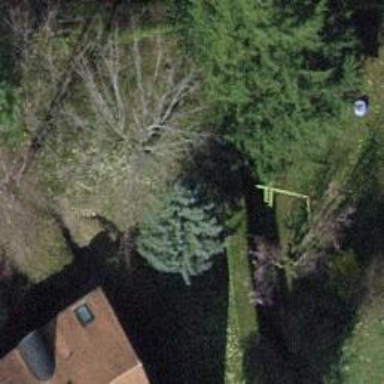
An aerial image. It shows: Garden with deciduous broadleaved trees.